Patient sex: M
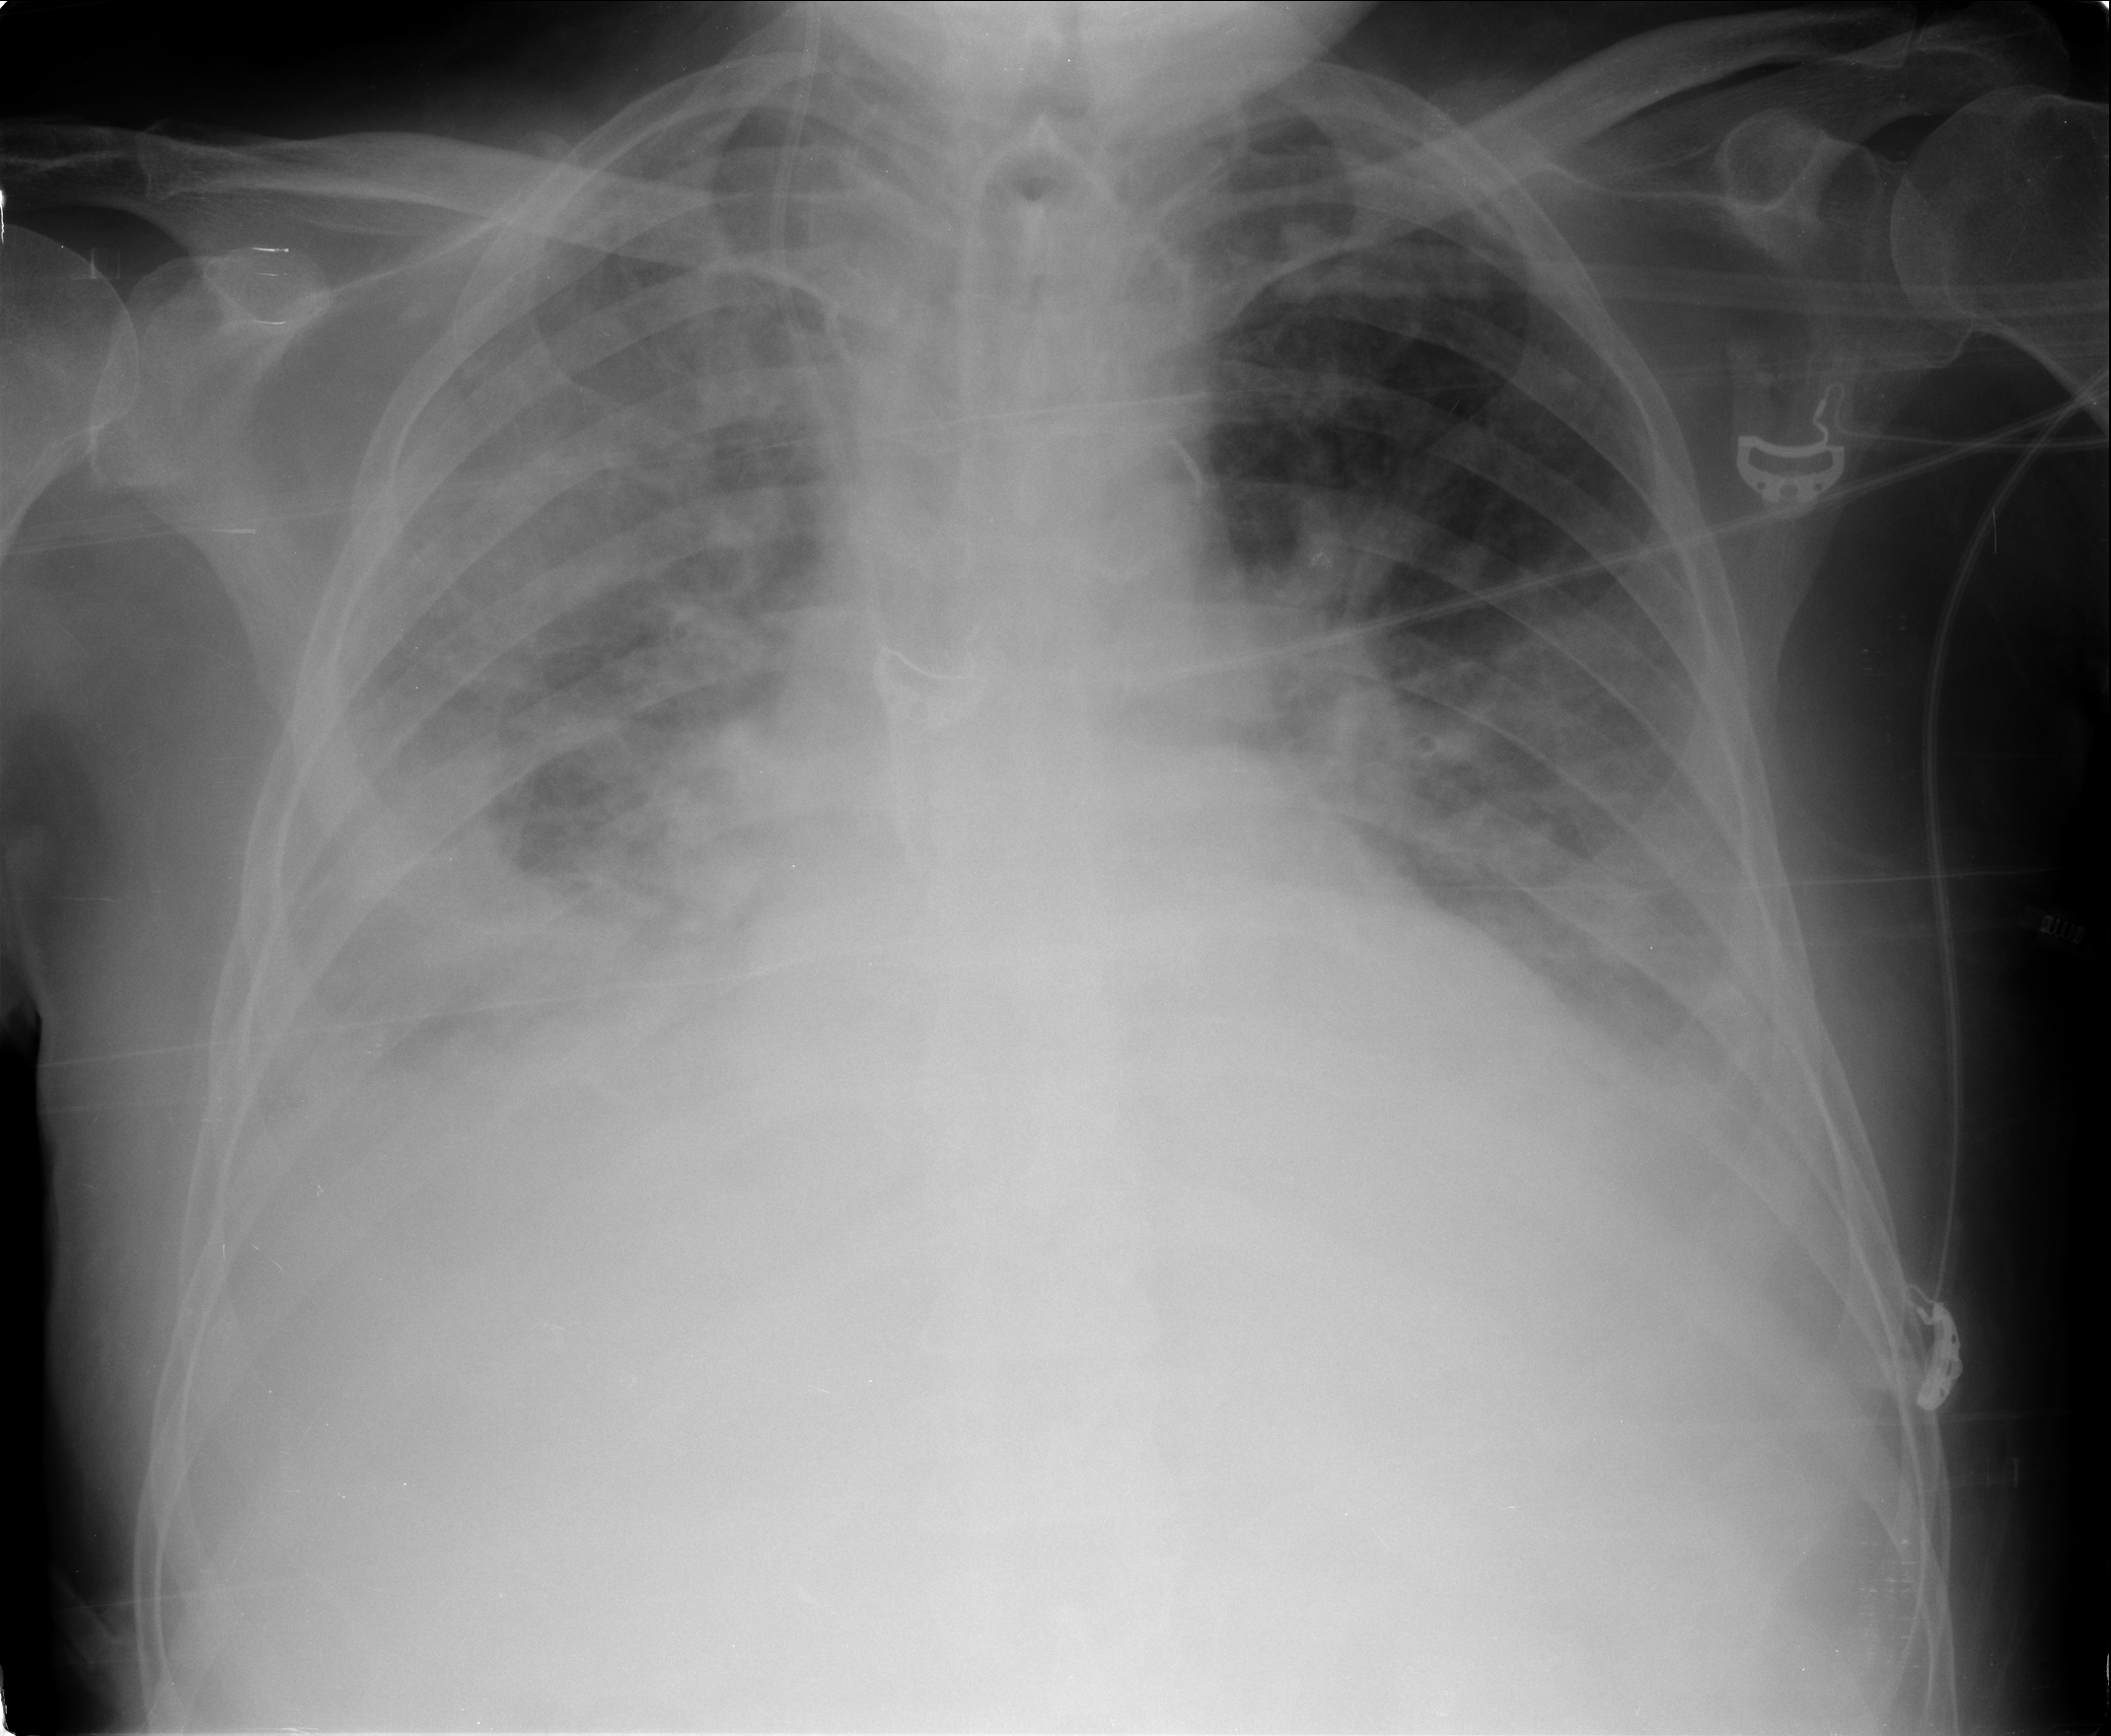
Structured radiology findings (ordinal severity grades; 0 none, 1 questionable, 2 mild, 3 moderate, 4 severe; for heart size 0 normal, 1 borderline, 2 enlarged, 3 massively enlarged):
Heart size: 2
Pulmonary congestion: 2
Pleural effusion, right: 2
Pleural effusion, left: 2
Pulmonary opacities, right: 3
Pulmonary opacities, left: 2
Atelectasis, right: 3
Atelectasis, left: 2